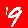
Digit: 9